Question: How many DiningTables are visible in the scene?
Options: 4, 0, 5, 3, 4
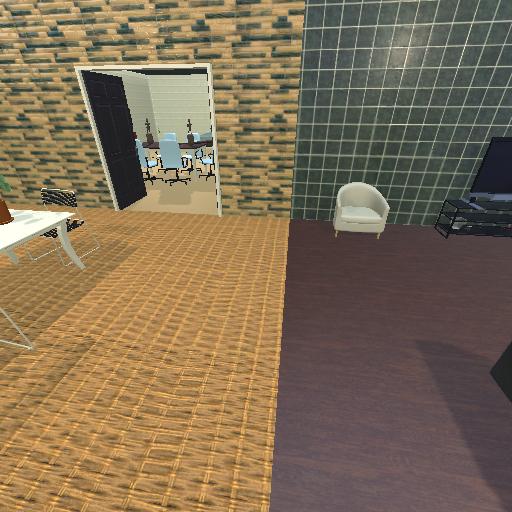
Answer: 4